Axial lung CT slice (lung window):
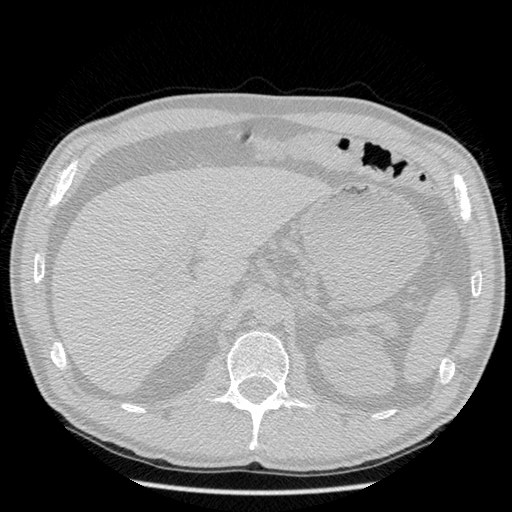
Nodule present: no